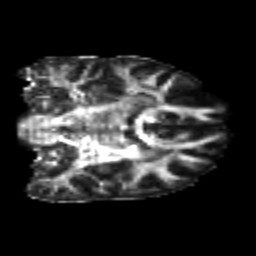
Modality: FA
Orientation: coronal
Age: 24
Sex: male
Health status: healthy
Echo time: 0.074 s